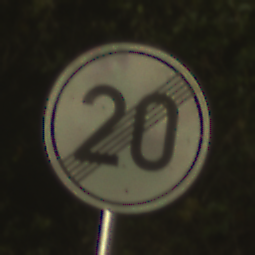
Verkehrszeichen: EndeGeschwindigkeit20
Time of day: SunriseSunset
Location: Outdoor (Nature)
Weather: PartlyCloudy
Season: NotSpecified
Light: Natural